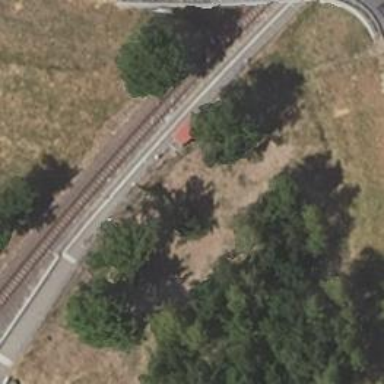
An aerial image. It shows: Stop position for public transport at railway stop.